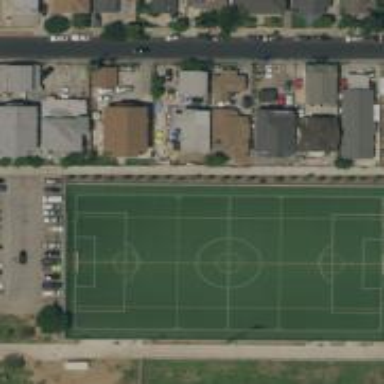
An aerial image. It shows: Soccer pitch for leisure land activities.